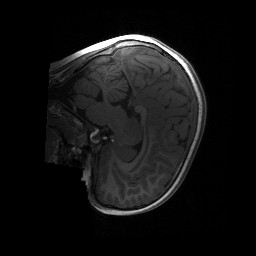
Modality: T1w
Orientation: sagittal
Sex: male
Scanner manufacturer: siemens
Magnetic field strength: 3 T
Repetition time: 1.9 s
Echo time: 0.00243 s